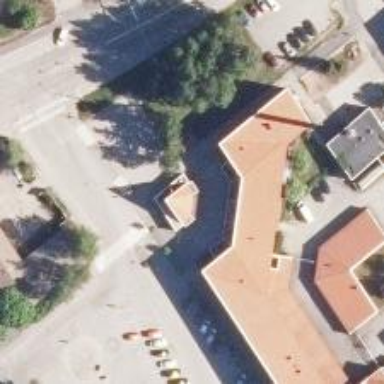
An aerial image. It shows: Government office.